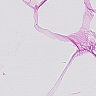
Metastatic tissue present: no